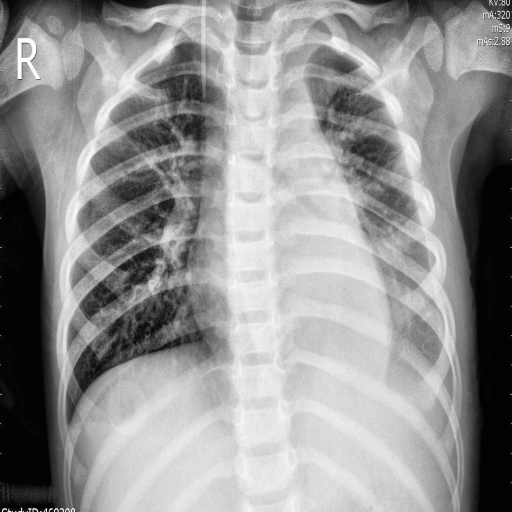
Finding: PNEUMONIA